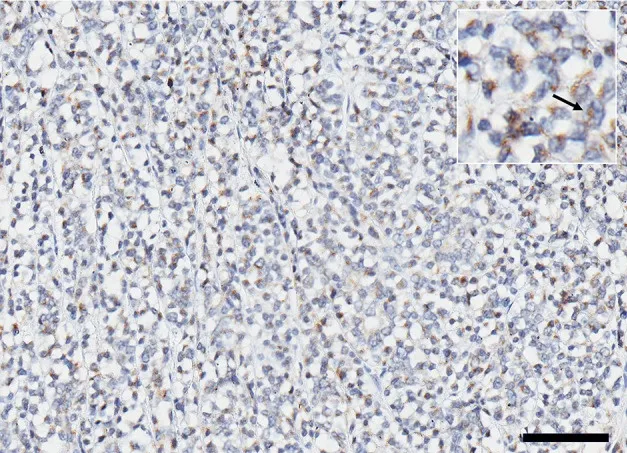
Expression of IGF 2 represented by immunoreactive brown stain in ~50% of the cells within the cytoplasm; (inset) higher magnification of positive cells (arrow). Scale bar = 200 microns.
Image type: pathology (immunostaining)